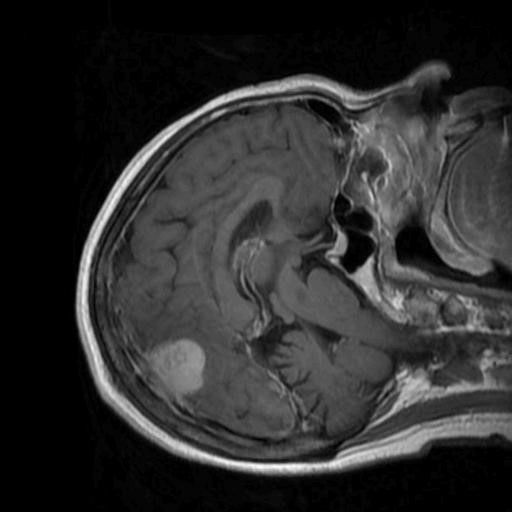
Label: brain_menin